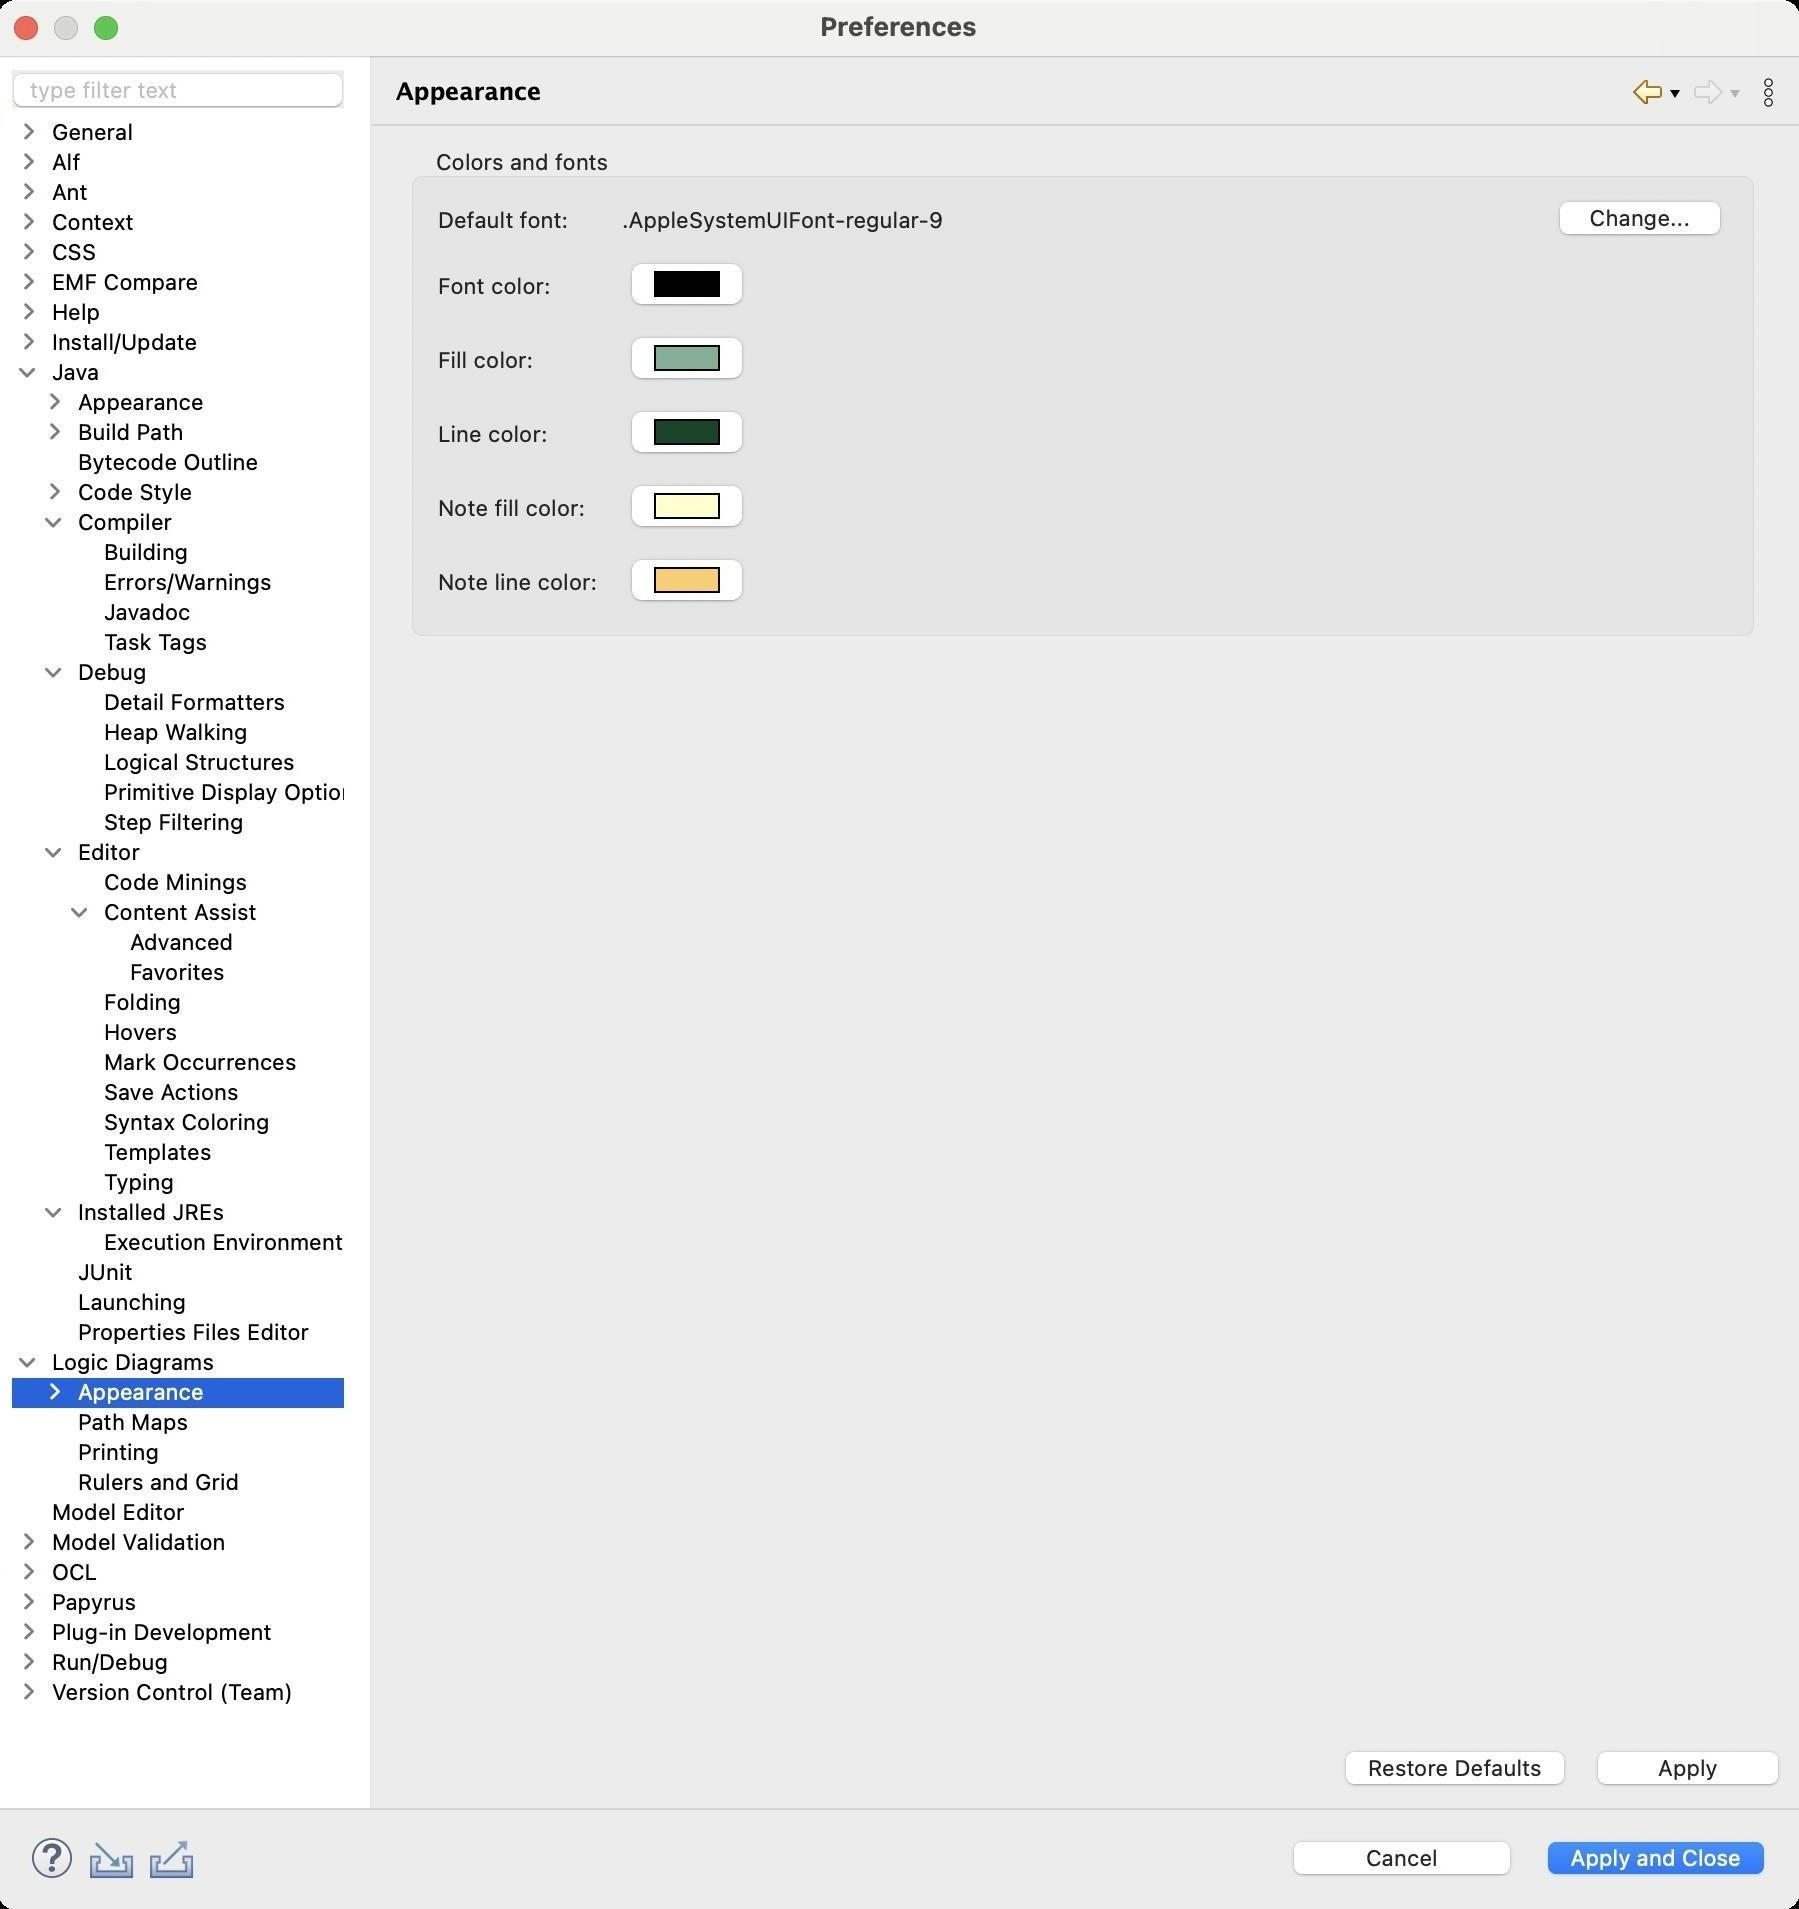
Accessibility tree:
{"name": "Preferences", "role": "AXWindow", "description": null, "role_description": "standard window", "value": null, "position": "480.00;95.00", "size": "901;955", "children": [{"name": "Apply_and_Close", "role": "AXButton", "description": null, "role_description": "button", "value": null, "position": "769.00;917.00", "size": "120;27", "children": []}, {"name": "Cancel", "role": "AXButton", "description": null, "role_description": "button", "value": null, "position": "642.00;917.00", "size": "120;27", "children": []}, {"name": null, "role": "AXToolbar", "description": null, "role_description": "toolbar", "value": null, "position": "12.00;915.00", "size": "90;30", "children": [{"name": "Help", "role": "AXCheckBox", "description": null, "role_description": "checkbox", "value": 0, "position": "12.00;915.00", "size": "30;30", "children": []}, {"name": "Import", "role": "AXButton", "description": null, "role_description": "button", "value": null, "position": "42.00;915.00", "size": "30;30", "children": []}, {"name": "Export", "role": "AXButton", "description": null, "role_description": "button", "value": null, "position": "72.00;915.00", "size": "30;30", "children": []}]}, {"name": null, "role": "AXScrollArea", "description": null, "role_description": "scroll area", "value": null, "position": "199.00;69.00", "size": "697;830", "children": [{"name": "Apply", "role": "AXButton", "description": null, "role_description": "button", "value": null, "position": "794.00;872.00", "size": "102;27", "children": []}, {"name": "Restore_Defaults", "role": "AXButton", "description": null, "role_description": "button", "value": null, "position": "668.00;872.00", "size": "121;27", "children": []}, {"name": null, "role": "AXGroup", "description": null, "role_description": "group", "value": null, "position": "204.00;74.00", "size": "677;248", "children": [{"name": "Note_line_color:", "role": "AXButton", "description": null, "role_description": "button", "value": null, "position": "310.00;275.00", "size": "69;32", "children": []}, {"name": null, "role": "AXStaticText", "description": null, "role_description": "text", "value": "Note line color:", "position": "218.00;284.00", "size": "84;14", "children": []}, {"name": "Note_fill_color:", "role": "AXButton", "description": null, "role_description": "button", "value": null, "position": "310.00;238.00", "size": "69;32", "children": []}, {"name": null, "role": "AXStaticText", "description": null, "role_description": "text", "value": "Note fill color:", "position": "218.00;247.00", "size": "78;14", "children": []}, {"name": "Line_color:", "role": "AXButton", "description": null, "role_description": "button", "value": null, "position": "310.00;201.00", "size": "69;32", "children": []}, {"name": null, "role": "AXStaticText", "description": null, "role_description": "text", "value": "Line color:", "position": "218.00;210.00", "size": "59;14", "children": []}, {"name": "Fill_color:", "role": "AXButton", "description": null, "role_description": "button", "value": null, "position": "310.00;164.00", "size": "69;32", "children": []}, {"name": null, "role": "AXStaticText", "description": null, "role_description": "text", "value": "Fill color:", "position": "218.00;173.00", "size": "52;14", "children": []}, {"name": "Font_color:", "role": "AXButton", "description": null, "role_description": "button", "value": null, "position": "310.00;127.00", "size": "69;32", "children": []}, {"name": null, "role": "AXStaticText", "description": null, "role_description": "text", "value": "Font color:", "position": "218.00;136.00", "size": "61;14", "children": []}, {"name": "Change...", "role": "AXButton", "description": null, "role_description": "button", "value": null, "position": "775.00;99.00", "size": "92;23", "children": []}, {"name": null, "role": "AXStaticText", "description": null, "role_description": "text", "value": ".AppleSystemUIFont-regular-9", "position": "310.00;103.00", "size": "457;14", "children": []}, {"name": null, "role": "AXStaticText", "description": null, "role_description": "text", "value": "Default font:", "position": "218.00;103.00", "size": "70;14", "children": []}, {"name": null, "role": "AXStaticText", "description": null, "role_description": "text", "value": "Colors and fonts", "position": "215.00;74.00", "size": "94;14", "children": []}]}]}, {"name": null, "role": "AXToolbar", "description": "", "role_description": "toolbar", "value": null, "position": "814.00;35.00", "size": "82;22", "children": [{"name": "Back_to_Logic_Diagrams", "role": "AXMenuButton", "description": null, "role_description": "menu button", "value": null, "position": "814.00;35.00", "size": "22;22", "children": []}, {"name": "Forward", "role": "AXMenuButton", "description": null, "role_description": "menu button", "value": null, "position": "844.00;35.00", "size": "22;22", "children": []}, {"name": "Additional_Dialog_Actions", "role": "AXButton", "description": null, "role_description": "button", "value": null, "position": "874.00;35.00", "size": "22;22", "children": []}]}, {"name": null, "role": "AXStaticText", "description": "", "role_description": "text", "value": "Appearance", "position": "196.00;35.00", "size": "611;21", "children": []}, {"name": null, "role": "AXSplitter", "description": null, "role_description": "splitter", "value": 180, "position": "180.00;28.00", "size": "5;876", "children": []}, {"name": null, "role": "AXScrollArea", "description": null, "role_description": "scroll area", "value": null, "position": "7.00;59.00", "size": "166;845", "children": [{"name": null, "role": "AXOutline", "description": null, "role_description": "outline", "value": null, "position": "7.00;59.00", "size": "178;845", "children": [{"name": null, "role": "AXRow", "description": null, "role_description": "outline row", "value": null, "position": "7.00;59.00", "size": "178;15", "children": [{"name": null, "role": "AXGroup", "description": null, "role_description": "group", "value": null, "position": "7.00;59.00", "size": "178;15", "children": [{"name": null, "role": "AXDisclosureTriangle", "description": null, "role_description": "disclosure triangle", "value": 0, "position": "9.00;59.00", "size": "12;14", "children": []}, {"name": null, "role": "AXStaticText", "description": null, "role_description": "text", "value": "General", "position": "25.00;59.00", "size": "159;14", "children": []}]}]}, {"name": null, "role": "AXRow", "description": null, "role_description": "outline row", "value": null, "position": "7.00;74.00", "size": "178;15", "children": [{"name": null, "role": "AXGroup", "description": null, "role_description": "group", "value": null, "position": "7.00;74.00", "size": "178;15", "children": [{"name": null, "role": "AXDisclosureTriangle", "description": null, "role_description": "disclosure triangle", "value": 0, "position": "9.00;74.00", "size": "12;14", "children": []}, {"name": null, "role": "AXStaticText", "description": null, "role_description": "text", "value": "Alf", "position": "25.00;74.00", "size": "159;14", "children": []}]}]}, {"name": null, "role": "AXRow", "description": null, "role_description": "outline row", "value": null, "position": "7.00;89.00", "size": "178;15", "children": [{"name": null, "role": "AXGroup", "description": null, "role_description": "group", "value": null, "position": "7.00;89.00", "size": "178;15", "children": [{"name": null, "role": "AXDisclosureTriangle", "description": null, "role_description": "disclosure triangle", "value": 0, "position": "9.00;89.00", "size": "12;14", "children": []}, {"name": null, "role": "AXStaticText", "description": null, "role_description": "text", "value": "Ant", "position": "25.00;89.00", "size": "159;14", "children": []}]}]}, {"name": null, "role": "AXRow", "description": null, "role_description": "outline row", "value": null, "position": "7.00;104.00", "size": "178;15", "children": [{"name": null, "role": "AXGroup", "description": null, "role_description": "group", "value": null, "position": "7.00;104.00", "size": "178;15", "children": [{"name": null, "role": "AXDisclosureTriangle", "description": null, "role_description": "disclosure triangle", "value": 0, "position": "9.00;104.00", "size": "12;14", "children": []}, {"name": null, "role": "AXStaticText", "description": null, "role_description": "text", "value": "Context", "position": "25.00;104.00", "size": "159;14", "children": []}]}]}, {"name": null, "role": "AXRow", "description": null, "role_description": "outline row", "value": null, "position": "7.00;119.00", "size": "178;15", "children": [{"name": null, "role": "AXGroup", "description": null, "role_description": "group", "value": null, "position": "7.00;119.00", "size": "178;15", "children": [{"name": null, "role": "AXDisclosureTriangle", "description": null, "role_description": "disclosure triangle", "value": 0, "position": "9.00;119.00", "size": "12;14", "children": []}, {"name": null, "role": "AXStaticText", "description": null, "role_description": "text", "value": "CSS", "position": "25.00;119.00", "size": "159;14", "children": []}]}]}, {"name": null, "role": "AXRow", "description": null, "role_description": "outline row", "value": null, "position": "7.00;134.00", "size": "178;15", "children": [{"name": null, "role": "AXGroup", "description": null, "role_description": "group", "value": null, "position": "7.00;134.00", "size": "178;15", "children": [{"name": null, "role": "AXDisclosureTriangle", "description": null, "role_description": "disclosure triangle", "value": 0, "position": "9.00;134.00", "size": "12;14", "children": []}, {"name": null, "role": "AXStaticText", "description": null, "role_description": "text", "value": "EMF Compare", "position": "25.00;134.00", "size": "159;14", "children": []}]}]}, {"name": null, "role": "AXRow", "description": null, "role_description": "outline row", "value": null, "position": "7.00;149.00", "size": "178;15", "children": [{"name": null, "role": "AXGroup", "description": null, "role_description": "group", "value": null, "position": "7.00;149.00", "size": "178;15", "children": [{"name": null, "role": "AXDisclosureTriangle", "description": null, "role_description": "disclosure triangle", "value": 0, "position": "9.00;149.00", "size": "12;14", "children": []}, {"name": null, "role": "AXStaticText", "description": null, "role_description": "text", "value": "Help", "position": "25.00;149.00", "size": "159;14", "children": []}]}]}, {"name": null, "role": "AXRow", "description": null, "role_description": "outline row", "value": null, "position": "7.00;164.00", "size": "178;15", "children": [{"name": null, "role": "AXGroup", "description": null, "role_description": "group", "value": null, "position": "7.00;164.00", "size": "178;15", "children": [{"name": null, "role": "AXDisclosureTriangle", "description": null, "role_description": "disclosure triangle", "value": 0, "position": "9.00;164.00", "size": "12;14", "children": []}, {"name": null, "role": "AXStaticText", "description": null, "role_description": "text", "value": "Install/Update", "position": "25.00;164.00", "size": "159;14", "children": []}]}]}, {"name": null, "role": "AXRow", "description": null, "role_description": "outline row", "value": null, "position": "7.00;179.00", "size": "178;15", "children": [{"name": null, "role": "AXGroup", "description": null, "role_description": "group", "value": null, "position": "7.00;179.00", "size": "178;15", "children": [{"name": null, "role": "AXDisclosureTriangle", "description": null, "role_description": "disclosure triangle", "value": 1, "position": "9.00;179.00", "size": "12;14", "children": []}, {"name": null, "role": "AXStaticText", "description": null, "role_description": "text", "value": "Java", "position": "25.00;179.00", "size": "159;14", "children": []}]}]}, {"name": null, "role": "AXRow", "description": null, "role_description": "outline row", "value": null, "position": "7.00;194.00", "size": "178;15", "children": [{"name": null, "role": "AXGroup", "description": null, "role_description": "group", "value": null, "position": "7.00;194.00", "size": "178;15", "children": [{"name": null, "role": "AXDisclosureTriangle", "description": null, "role_description": "disclosure triangle", "value": 0, "position": "22.00;194.00", "size": "12;14", "children": []}, {"name": null, "role": "AXStaticText", "description": null, "role_description": "text", "value": "Appearance", "position": "38.00;194.00", "size": "146;14", "children": []}]}]}, {"name": null, "role": "AXRow", "description": null, "role_description": "outline row", "value": null, "position": "7.00;209.00", "size": "178;15", "children": [{"name": null, "role": "AXGroup", "description": null, "role_description": "group", "value": null, "position": "7.00;209.00", "size": "178;15", "children": [{"name": null, "role": "AXDisclosureTriangle", "description": null, "role_description": "disclosure triangle", "value": 0, "position": "22.00;209.00", "size": "12;14", "children": []}, {"name": null, "role": "AXStaticText", "description": null, "role_description": "text", "value": "Build Path", "position": "38.00;209.00", "size": "146;14", "children": []}]}]}, {"name": null, "role": "AXRow", "description": null, "role_description": "outline row", "value": null, "position": "7.00;224.00", "size": "178;15", "children": [{"name": null, "role": "AXStaticText", "description": null, "role_description": "text", "value": "Bytecode Outline", "position": "38.00;224.00", "size": "146;14", "children": []}]}, {"name": null, "role": "AXRow", "description": null, "role_description": "outline row", "value": null, "position": "7.00;239.00", "size": "178;15", "children": [{"name": null, "role": "AXGroup", "description": null, "role_description": "group", "value": null, "position": "7.00;239.00", "size": "178;15", "children": [{"name": null, "role": "AXDisclosureTriangle", "description": null, "role_description": "disclosure triangle", "value": 0, "position": "22.00;239.00", "size": "12;14", "children": []}, {"name": null, "role": "AXStaticText", "description": null, "role_description": "text", "value": "Code Style", "position": "38.00;239.00", "size": "146;14", "children": []}]}]}, {"name": null, "role": "AXRow", "description": null, "role_description": "outline row", "value": null, "position": "7.00;254.00", "size": "178;15", "children": [{"name": null, "role": "AXGroup", "description": null, "role_description": "group", "value": null, "position": "7.00;254.00", "size": "178;15", "children": [{"name": null, "role": "AXDisclosureTriangle", "description": null, "role_description": "disclosure triangle", "value": 1, "position": "22.00;254.00", "size": "12;14", "children": []}, {"name": null, "role": "AXStaticText", "description": null, "role_description": "text", "value": "Compiler", "position": "38.00;254.00", "size": "146;14", "children": []}]}]}, {"name": null, "role": "AXRow", "description": null, "role_description": "outline row", "value": null, "position": "7.00;269.00", "size": "178;15", "children": [{"name": null, "role": "AXStaticText", "description": null, "role_description": "text", "value": "Building", "position": "51.00;269.00", "size": "133;14", "children": []}]}, {"name": null, "role": "AXRow", "description": null, "role_description": "outline row", "value": null, "position": "7.00;284.00", "size": "178;15", "children": [{"name": null, "role": "AXStaticText", "description": null, "role_description": "text", "value": "Errors/Warnings", "position": "51.00;284.00", "size": "133;14", "children": []}]}, {"name": null, "role": "AXRow", "description": null, "role_description": "outline row", "value": null, "position": "7.00;299.00", "size": "178;15", "children": [{"name": null, "role": "AXStaticText", "description": null, "role_description": "text", "value": "Javadoc", "position": "51.00;299.00", "size": "133;14", "children": []}]}, {"name": null, "role": "AXRow", "description": null, "role_description": "outline row", "value": null, "position": "7.00;314.00", "size": "178;15", "children": [{"name": null, "role": "AXStaticText", "description": null, "role_description": "text", "value": "Task Tags", "position": "51.00;314.00", "size": "133;14", "children": []}]}, {"name": null, "role": "AXRow", "description": null, "role_description": "outline row", "value": null, "position": "7.00;329.00", "size": "178;15", "children": [{"name": null, "role": "AXGroup", "description": null, "role_description": "group", "value": null, "position": "7.00;329.00", "size": "178;15", "children": [{"name": null, "role": "AXDisclosureTriangle", "description": null, "role_description": "disclosure triangle", "value": 1, "position": "22.00;329.00", "size": "12;14", "children": []}, {"name": null, "role": "AXStaticText", "description": null, "role_description": "text", "value": "Debug", "position": "38.00;329.00", "size": "146;14", "children": []}]}]}, {"name": null, "role": "AXRow", "description": null, "role_description": "outline row", "value": null, "position": "7.00;344.00", "size": "178;15", "children": [{"name": null, "role": "AXStaticText", "description": null, "role_description": "text", "value": "Detail Formatters", "position": "51.00;344.00", "size": "133;14", "children": []}]}, {"name": null, "role": "AXRow", "description": null, "role_description": "outline row", "value": null, "position": "7.00;359.00", "size": "178;15", "children": [{"name": null, "role": "AXStaticText", "description": null, "role_description": "text", "value": "Heap Walking", "position": "51.00;359.00", "size": "133;14", "children": []}]}, {"name": null, "role": "AXRow", "description": null, "role_description": "outline row", "value": null, "position": "7.00;374.00", "size": "178;15", "children": [{"name": null, "role": "AXStaticText", "description": null, "role_description": "text", "value": "Logical Structures", "position": "51.00;374.00", "size": "133;14", "children": []}]}, {"name": null, "role": "AXRow", "description": null, "role_description": "outline row", "value": null, "position": "7.00;389.00", "size": "178;15", "children": [{"name": null, "role": "AXStaticText", "description": null, "role_description": "text", "value": "Primitive Display Options", "position": "51.00;389.00", "size": "133;14", "children": []}]}, {"name": null, "role": "AXRow", "description": null, "role_description": "outline row", "value": null, "position": "7.00;404.00", "size": "178;15", "children": [{"name": null, "role": "AXStaticText", "description": null, "role_description": "text", "value": "Step Filtering", "position": "51.00;404.00", "size": "133;14", "children": []}]}, {"name": null, "role": "AXRow", "description": null, "role_description": "outline row", "value": null, "position": "7.00;419.00", "size": "178;15", "children": [{"name": null, "role": "AXGroup", "description": null, "role_description": "group", "value": null, "position": "7.00;419.00", "size": "178;15", "children": [{"name": null, "role": "AXDisclosureTriangle", "description": null, "role_description": "disclosure triangle", "value": 1, "position": "22.00;419.00", "size": "12;14", "children": []}, {"name": null, "role": "AXStaticText", "description": null, "role_description": "text", "value": "Editor", "position": "38.00;419.00", "size": "146;14", "children": []}]}]}, {"name": null, "role": "AXRow", "description": null, "role_description": "outline row", "value": null, "position": "7.00;434.00", "size": "178;15", "children": [{"name": null, "role": "AXStaticText", "description": null, "role_description": "text", "value": "Code Minings", "position": "51.00;434.00", "size": "133;14", "children": []}]}, {"name": null, "role": "AXRow", "description": null, "role_description": "outline row", "value": null, "position": "7.00;449.00", "size": "178;15", "children": [{"name": null, "role": "AXGroup", "description": null, "role_description": "group", "value": null, "position": "7.00;449.00", "size": "178;15", "children": [{"name": null, "role": "AXDisclosureTriangle", "description": null, "role_description": "disclosure triangle", "value": 1, "position": "35.00;449.00", "size": "12;14", "children": []}, {"name": null, "role": "AXStaticText", "description": null, "role_description": "text", "value": "Content Assist", "position": "51.00;449.00", "size": "133;14", "children": []}]}]}, {"name": null, "role": "AXRow", "description": null, "role_description": "outline row", "value": null, "position": "7.00;464.00", "size": "178;15", "children": [{"name": null, "role": "AXStaticText", "description": null, "role_description": "text", "value": "Advanced", "position": "64.00;464.00", "size": "120;14", "children": []}]}, {"name": null, "role": "AXRow", "description": null, "role_description": "outline row", "value": null, "position": "7.00;479.00", "size": "178;15", "children": [{"name": null, "role": "AXStaticText", "description": null, "role_description": "text", "value": "Favorites", "position": "64.00;479.00", "size": "120;14", "children": []}]}, {"name": null, "role": "AXRow", "description": null, "role_description": "outline row", "value": null, "position": "7.00;494.00", "size": "178;15", "children": [{"name": null, "role": "AXStaticText", "description": null, "role_description": "text", "value": "Folding", "position": "51.00;494.00", "size": "133;14", "children": []}]}, {"name": null, "role": "AXRow", "description": null, "role_description": "outline row", "value": null, "position": "7.00;509.00", "size": "178;15", "children": [{"name": null, "role": "AXStaticText", "description": null, "role_description": "text", "value": "Hovers", "position": "51.00;509.00", "size": "133;14", "children": []}]}, {"name": null, "role": "AXRow", "description": null, "role_description": "outline row", "value": null, "position": "7.00;524.00", "size": "178;15", "children": [{"name": null, "role": "AXStaticText", "description": null, "role_description": "text", "value": "Mark Occurrences", "position": "51.00;524.00", "size": "133;14", "children": []}]}, {"name": null, "role": "AXRow", "description": null, "role_description": "outline row", "value": null, "position": "7.00;539.00", "size": "178;15", "children": [{"name": null, "role": "AXStaticText", "description": null, "role_description": "text", "value": "Save Actions", "position": "51.00;539.00", "size": "133;14", "children": []}]}, {"name": null, "role": "AXRow", "description": null, "role_description": "outline row", "value": null, "position": "7.00;554.00", "size": "178;15", "children": [{"name": null, "role": "AXStaticText", "description": null, "role_description": "text", "value": "Syntax Coloring", "position": "51.00;554.00", "size": "133;14", "children": []}]}, {"name": null, "role": "AXRow", "description": null, "role_description": "outline row", "value": null, "position": "7.00;569.00", "size": "178;15", "children": [{"name": null, "role": "AXStaticText", "description": null, "role_description": "text", "value": "Templates", "position": "51.00;569.00", "size": "133;14", "children": []}]}, {"name": null, "role": "AXRow", "description": null, "role_description": "outline row", "value": null, "position": "7.00;584.00", "size": "178;15", "children": [{"name": null, "role": "AXStaticText", "description": null, "role_description": "text", "value": "Typing", "position": "51.00;584.00", "size": "133;14", "children": []}]}, {"name": null, "role": "AXRow", "description": null, "role_description": "outline row", "value": null, "position": "7.00;599.00", "size": "178;15", "children": [{"name": null, "role": "AXGroup", "description": null, "role_description": "group", "value": null, "position": "7.00;599.00", "size": "178;15", "children": [{"name": null, "role": "AXDisclosureTriangle", "description": null, "role_description": "disclosure triangle", "value": 1, "position": "22.00;599.00", "size": "12;14", "children": []}, {"name": null, "role": "AXStaticText", "description": null, "role_description": "text", "value": "Installed JREs", "position": "38.00;599.00", "size": "146;14", "children": []}]}]}, {"name": null, "role": "AXRow", "description": null, "role_description": "outline row", "value": null, "position": "7.00;614.00", "size": "178;15", "children": [{"name": null, "role": "AXStaticText", "description": null, "role_description": "text", "value": "Execution Environments", "position": "51.00;614.00", "size": "133;14", "children": []}]}, {"name": null, "role": "AXRow", "description": null, "role_description": "outline row", "value": null, "position": "7.00;629.00", "size": "178;15", "children": [{"name": null, "role": "AXStaticText", "description": null, "role_description": "text", "value": "JUnit", "position": "38.00;629.00", "size": "146;14", "children": []}]}, {"name": null, "role": "AXRow", "description": null, "role_description": "outline row", "value": null, "position": "7.00;644.00", "size": "178;15", "children": [{"name": null, "role": "AXStaticText", "description": null, "role_description": "text", "value": "Launching", "position": "38.00;644.00", "size": "146;14", "children": []}]}, {"name": null, "role": "AXRow", "description": null, "role_description": "outline row", "value": null, "position": "7.00;659.00", "size": "178;15", "children": [{"name": null, "role": "AXStaticText", "description": null, "role_description": "text", "value": "Properties Files Editor", "position": "38.00;659.00", "size": "146;14", "children": []}]}, {"name": null, "role": "AXRow", "description": null, "role_description": "outline row", "value": null, "position": "7.00;674.00", "size": "178;15", "children": [{"name": null, "role": "AXGroup", "description": null, "role_description": "group", "value": null, "position": "7.00;674.00", "size": "178;15", "children": [{"name": null, "role": "AXDisclosureTriangle", "description": null, "role_description": "disclosure triangle", "value": 1, "position": "9.00;674.00", "size": "12;14", "children": []}, {"name": null, "role": "AXStaticText", "description": null, "role_description": "text", "value": "Logic Diagrams", "position": "25.00;674.00", "size": "159;14", "children": []}]}]}, {"name": null, "role": "AXRow", "description": null, "role_description": "outline row", "value": null, "position": "7.00;689.00", "size": "178;15", "children": [{"name": null, "role": "AXGroup", "description": null, "role_description": "group", "value": null, "position": "7.00;689.00", "size": "178;15", "children": [{"name": null, "role": "AXDisclosureTriangle", "description": null, "role_description": "disclosure triangle", "value": 0, "position": "22.00;689.00", "size": "12;14", "children": []}, {"name": null, "role": "AXStaticText", "description": null, "role_description": "text", "value": "Appearance", "position": "38.00;689.00", "size": "146;14", "children": []}]}]}, {"name": null, "role": "AXRow", "description": null, "role_description": "outline row", "value": null, "position": "7.00;704.00", "size": "178;15", "children": [{"name": null, "role": "AXStaticText", "description": null, "role_description": "text", "value": "Path Maps", "position": "38.00;704.00", "size": "146;14", "children": []}]}, {"name": null, "role": "AXRow", "description": null, "role_description": "outline row", "value": null, "position": "7.00;719.00", "size": "178;15", "children": [{"name": null, "role": "AXStaticText", "description": null, "role_description": "text", "value": "Printing", "position": "38.00;719.00", "size": "146;14", "children": []}]}, {"name": null, "role": "AXRow", "description": null, "role_description": "outline row", "value": null, "position": "7.00;734.00", "size": "178;15", "children": [{"name": null, "role": "AXStaticText", "description": null, "role_description": "text", "value": "Rulers and Grid", "position": "38.00;734.00", "size": "146;14", "children": []}]}, {"name": null, "role": "AXRow", "description": null, "role_description": "outline row", "value": null, "position": "7.00;749.00", "size": "178;15", "children": [{"name": null, "role": "AXStaticText", "description": null, "role_description": "text", "value": "Model Editor", "position": "25.00;749.00", "size": "159;14", "children": []}]}, {"name": null, "role": "AXRow", "description": null, "role_description": "outline row", "value": null, "position": "7.00;764.00", "size": "178;15", "children": [{"name": null, "role": "AXGroup", "description": null, "role_description": "group", "value": null, "position": "7.00;764.00", "size": "178;15", "children": [{"name": null, "role": "AXDisclosureTriangle", "description": null, "role_description": "disclosure triangle", "value": 0, "position": "9.00;764.00", "size": "12;14", "children": []}, {"name": null, "role": "AXStaticText", "description": null, "role_description": "text", "value": "Model Validation", "position": "25.00;764.00", "size": "159;14", "children": []}]}]}, {"name": null, "role": "AXRow", "description": null, "role_description": "outline row", "value": null, "position": "7.00;779.00", "size": "178;15", "children": [{"name": null, "role": "AXGroup", "description": null, "role_description": "group", "value": null, "position": "7.00;779.00", "size": "178;15", "children": [{"name": null, "role": "AXDisclosureTriangle", "description": null, "role_description": "disclosure triangle", "value": 0, "position": "9.00;779.00", "size": "12;14", "children": []}, {"name": null, "role": "AXStaticText", "description": null, "role_description": "text", "value": "OCL", "position": "25.00;779.00", "size": "159;14", "children": []}]}]}, {"name": null, "role": "AXRow", "description": null, "role_description": "outline row", "value": null, "position": "7.00;794.00", "size": "178;15", "children": [{"name": null, "role": "AXGroup", "description": null, "role_description": "group", "value": null, "position": "7.00;794.00", "size": "178;15", "children": [{"name": null, "role": "AXDisclosureTriangle", "description": null, "role_description": "disclosure triangle", "value": 0, "position": "9.00;794.00", "size": "12;14", "children": []}, {"name": null, "role": "AXStaticText", "description": null, "role_description": "text", "value": "Papyrus", "position": "25.00;794.00", "size": "159;14", "children": []}]}]}, {"name": null, "role": "AXRow", "description": null, "role_description": "outline row", "value": null, "position": "7.00;809.00", "size": "178;15", "children": [{"name": null, "role": "AXGroup", "description": null, "role_description": "group", "value": null, "position": "7.00;809.00", "size": "178;15", "children": [{"name": null, "role": "AXDisclosureTriangle", "description": null, "role_description": "disclosure triangle", "value": 0, "position": "9.00;809.00", "size": "12;14", "children": []}, {"name": null, "role": "AXStaticText", "description": null, "role_description": "text", "value": "Plug-in Development", "position": "25.00;809.00", "size": "159;14", "children": []}]}]}, {"name": null, "role": "AXRow", "description": null, "role_description": "outline row", "value": null, "position": "7.00;824.00", "size": "178;15", "children": [{"name": null, "role": "AXGroup", "description": null, "role_description": "group", "value": null, "position": "7.00;824.00", "size": "178;15", "children": [{"name": null, "role": "AXDisclosureTriangle", "description": null, "role_description": "disclosure triangle", "value": 0, "position": "9.00;824.00", "size": "12;14", "children": []}, {"name": null, "role": "AXStaticText", "description": null, "role_description": "text", "value": "Run/Debug", "position": "25.00;824.00", "size": "159;14", "children": []}]}]}, {"name": null, "role": "AXRow", "description": null, "role_description": "outline row", "value": null, "position": "7.00;839.00", "size": "178;15", "children": [{"name": null, "role": "AXGroup", "description": null, "role_description": "group", "value": null, "position": "7.00;839.00", "size": "178;15", "children": [{"name": null, "role": "AXDisclosureTriangle", "description": null, "role_description": "disclosure triangle", "value": 0, "position": "9.00;839.00", "size": "12;14", "children": []}, {"name": null, "role": "AXStaticText", "description": null, "role_description": "text", "value": "Version Control (Team)", "position": "25.00;839.00", "size": "159;14", "children": []}]}]}, {"name": null, "role": "AXColumn", "description": null, "role_description": "column", "value": null, "position": "7.00;59.00", "size": "178;845", "children": []}]}, {"name": null, "role": "AXScrollBar", "description": null, "role_description": "scroll bar", "value": 0.0, "position": "7.00;888.00", "size": "166;16", "children": [{"name": null, "role": "AXValueIndicator", "description": null, "role_description": "value indicator", "value": 0.0, "position": "8.00;892.00", "size": "152;12", "children": []}, {"name": null, "role": "AXButton", "description": null, "role_description": "increment arrow button", "value": null, "position": "7.00;888.00", "size": "0;0", "children": []}, {"name": null, "role": "AXButton", "description": null, "role_description": "decrement arrow button", "value": null, "position": "7.00;888.00", "size": "0;0", "children": []}, {"name": null, "role": "AXButton", "description": null, "role_description": "increment page button", "value": null, "position": "161.00;892.00", "size": "12;12", "children": []}, {"name": null, "role": "AXButton", "description": null, "role_description": "decrement page button", "value": null, "position": "7.00;892.00", "size": "1;12", "children": []}]}]}, {"name": "type_filter_text", "role": "AXTextField", "description": null, "role_description": "search text field", "value": "", "position": "7.00;35.00", "size": "166;19", "children": []}, {"name": null, "role": "AXButton", "description": null, "role_description": "close button", "value": null, "position": "7.00;6.00", "size": "14;16", "children": []}, {"name": null, "role": "AXButton", "description": null, "role_description": "zoom button", "value": null, "position": "47.00;6.00", "size": "14;16", "children": [{"name": null, "role": "AXGroup", "description": null, "role_description": "group", "value": null, "position": "47.00;6.00", "size": "14;16", "children": [{"name": null, "role": "AXGroup", "description": null, "role_description": "group", "value": null, "position": "47.00;6.00", "size": "14;16", "children": []}]}]}, {"name": null, "role": "AXButton", "description": null, "role_description": "minimize button", "value": null, "position": "27.00;6.00", "size": "14;16", "children": []}, {"name": null, "role": "AXStaticText", "description": null, "role_description": "text", "value": "Preferences", "position": "409.00;5.00", "size": "83;16", "children": []}]}